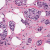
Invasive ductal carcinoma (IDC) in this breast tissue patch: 1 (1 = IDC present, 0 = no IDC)